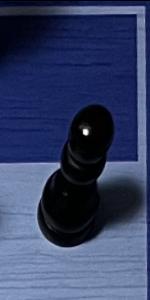
Label: Pawn_Black